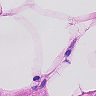
Metastatic tissue present: no